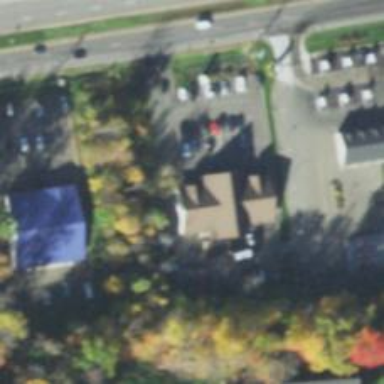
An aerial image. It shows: Car rental service.